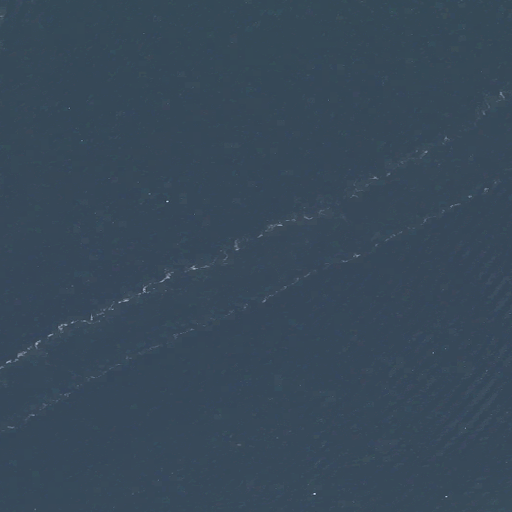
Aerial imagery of bar in Maine named Mariner Ledge containing open water and open development